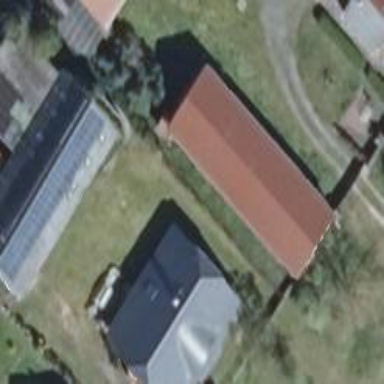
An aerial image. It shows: House with gabled roof oriented along the building.